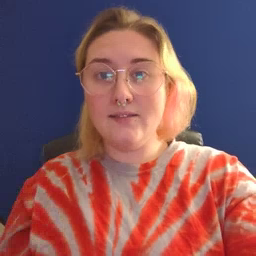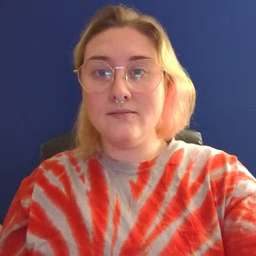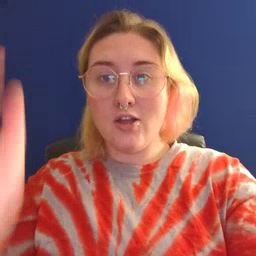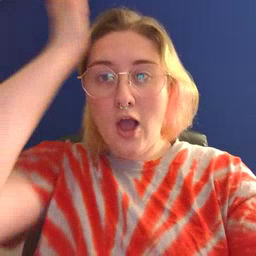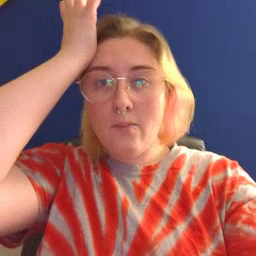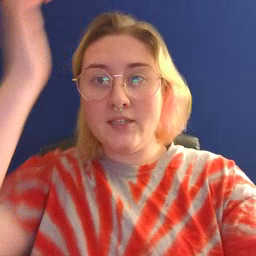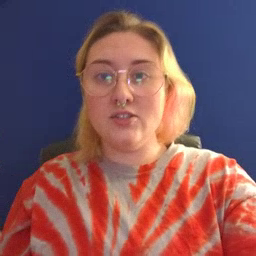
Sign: garbage